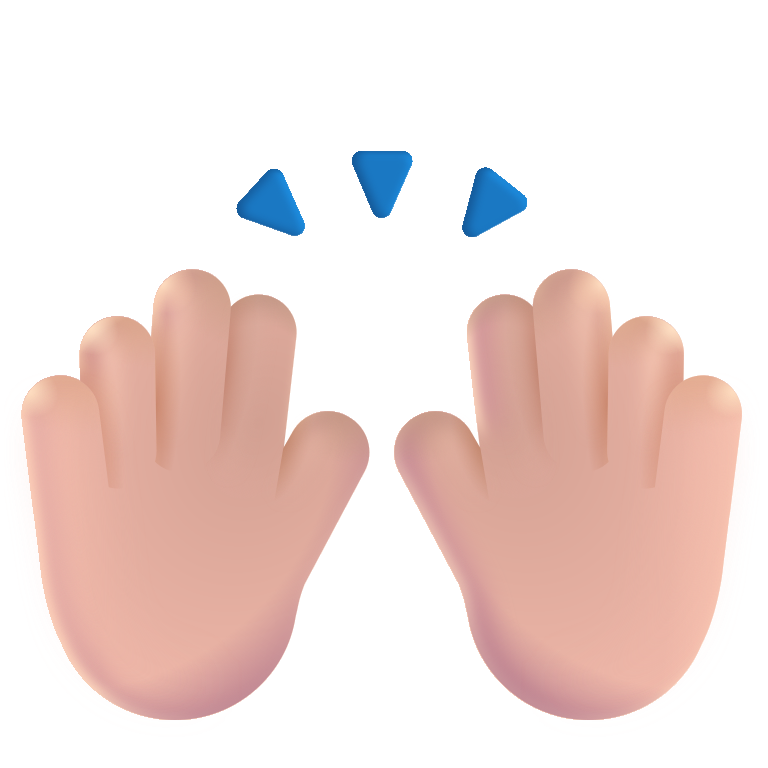
raising hands color light